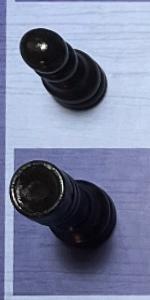
Label: Rook_Black